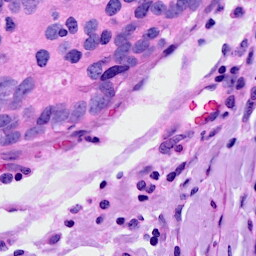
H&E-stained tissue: Breast